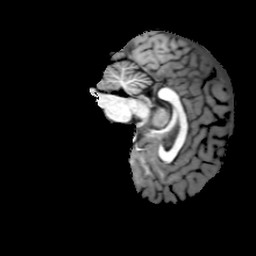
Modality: T1w
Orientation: sagittal
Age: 19
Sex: female
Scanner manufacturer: philips
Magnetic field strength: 3 T
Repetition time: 0.0082 s
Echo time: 0.0037 s